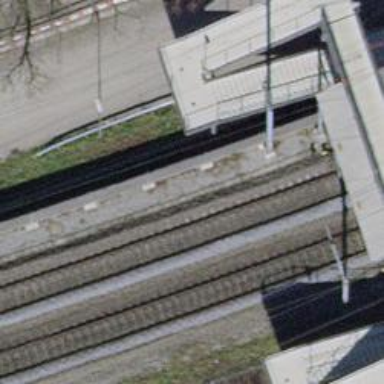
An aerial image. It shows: Set of steps on the road with adjacent ramp.